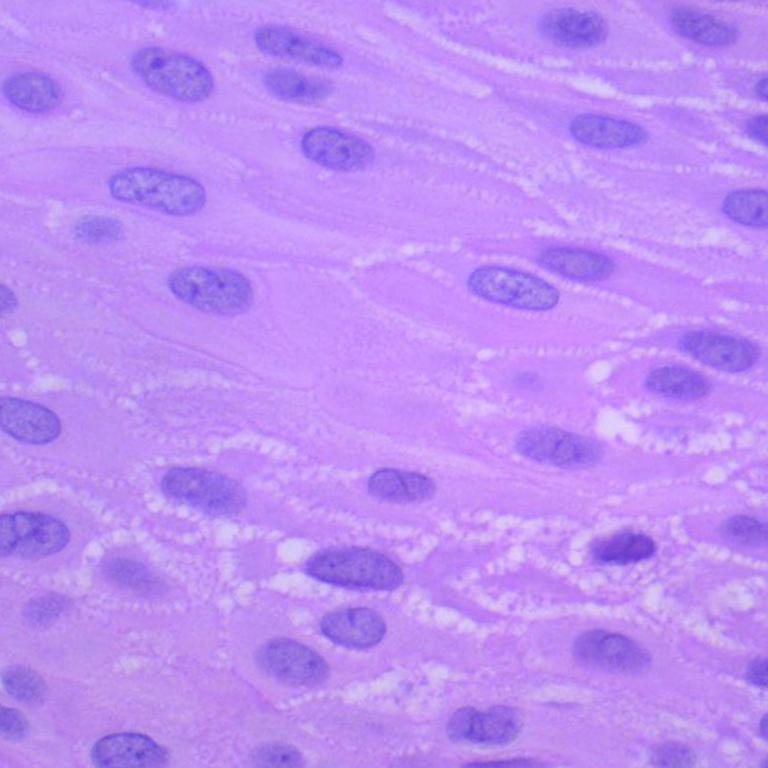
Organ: lung
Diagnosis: squamous carcinomas